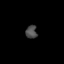
Tissue: lung
Cell type: Epithelial cells
Senescence score: 0.7847
Nuclear area (px): 144
Mean DAPI intensity: 75.382